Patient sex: M
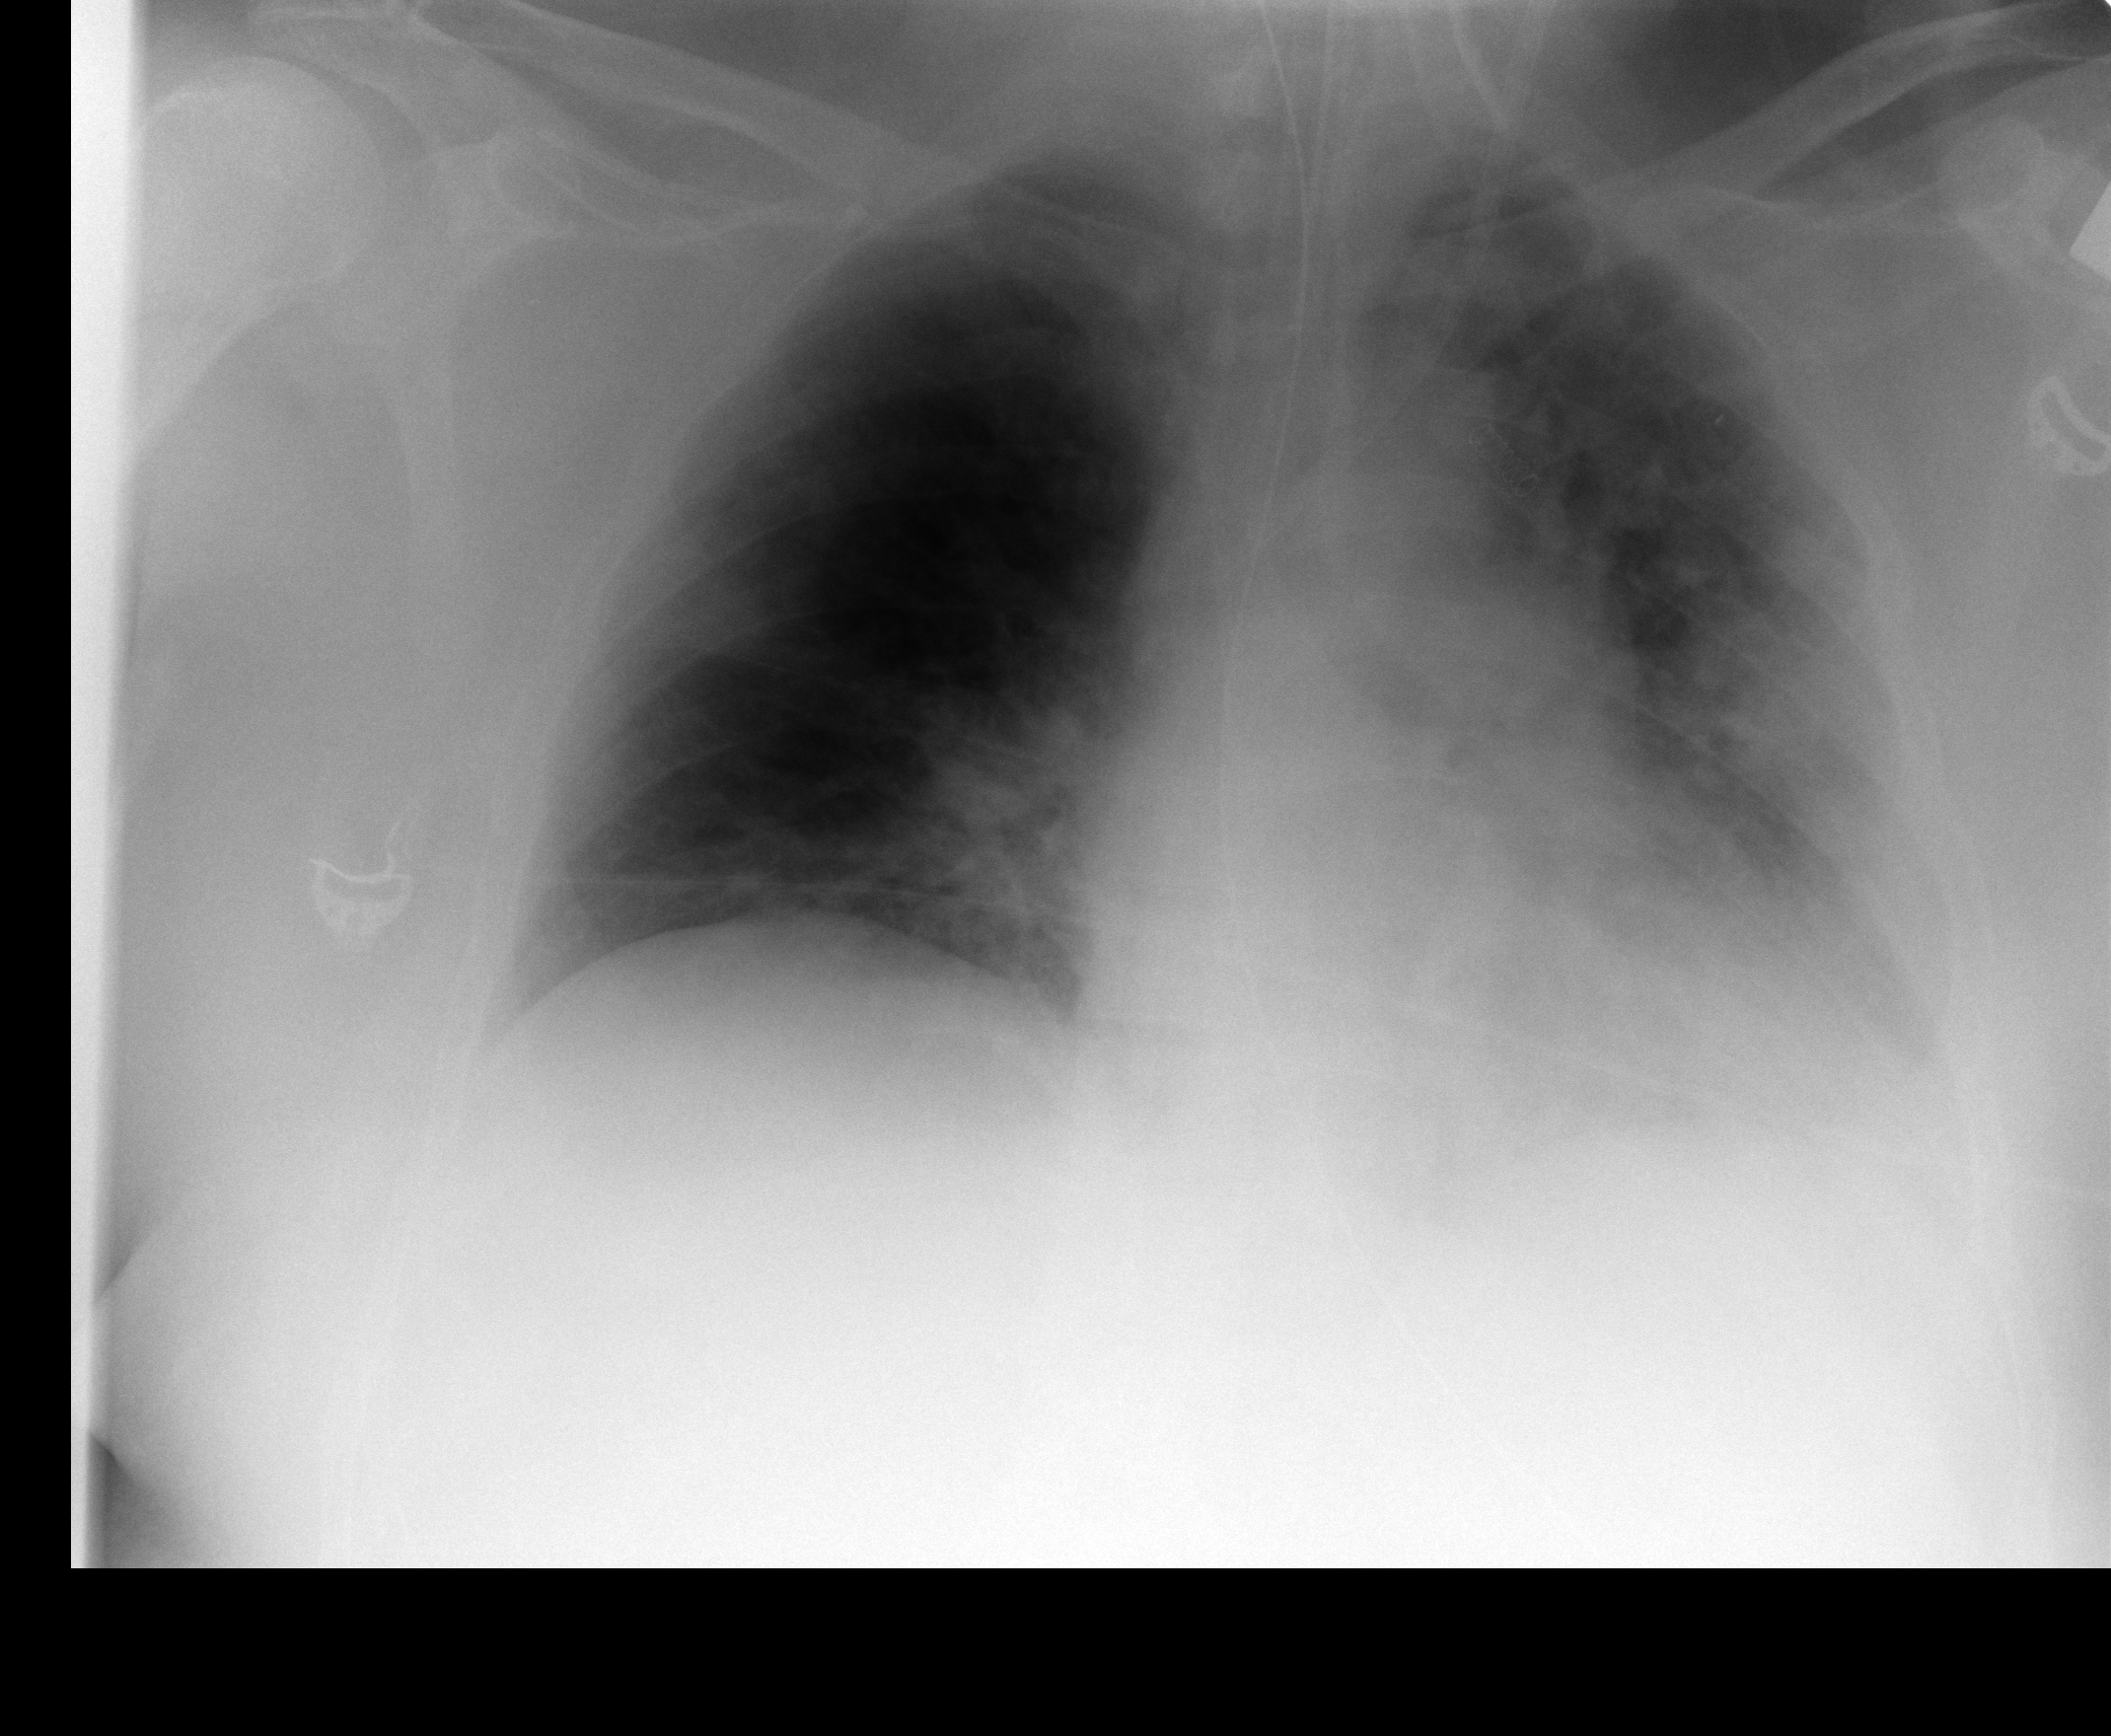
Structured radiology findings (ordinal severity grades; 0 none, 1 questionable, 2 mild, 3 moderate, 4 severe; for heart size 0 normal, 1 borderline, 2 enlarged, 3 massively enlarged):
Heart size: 2
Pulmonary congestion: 2
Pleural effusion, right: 0
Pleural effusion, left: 2
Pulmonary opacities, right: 2
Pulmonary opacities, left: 4
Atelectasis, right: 2
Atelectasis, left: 3